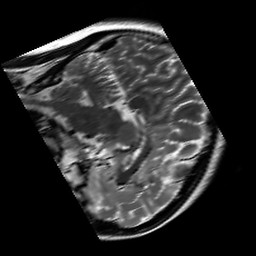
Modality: T2w
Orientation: sagittal
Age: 34
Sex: female
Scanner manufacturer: siemens
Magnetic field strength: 3 T
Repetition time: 7 s
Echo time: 0.09 s